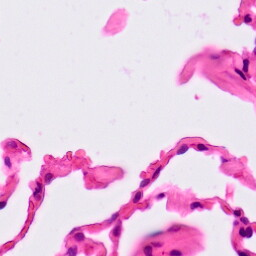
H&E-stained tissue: Lung